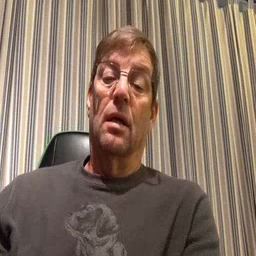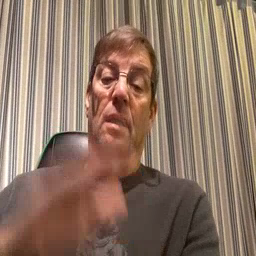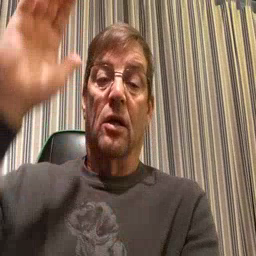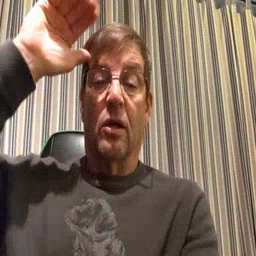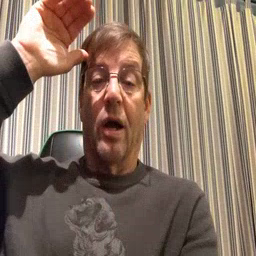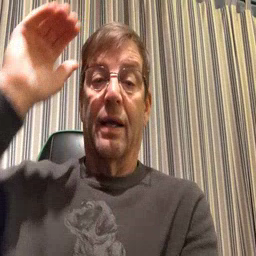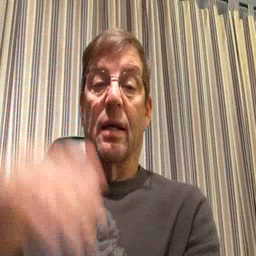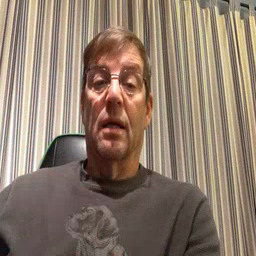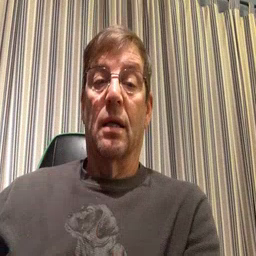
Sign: donkey